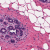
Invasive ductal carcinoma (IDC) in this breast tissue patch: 0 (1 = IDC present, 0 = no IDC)